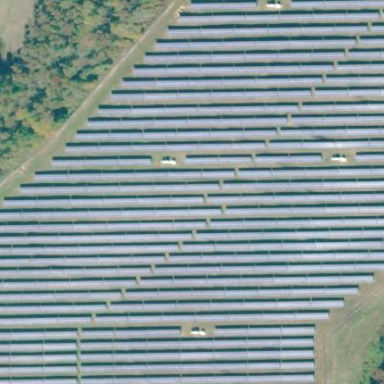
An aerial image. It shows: Solar power plant enclosed by fence. The plant generates electricity using photovoltaic technology.